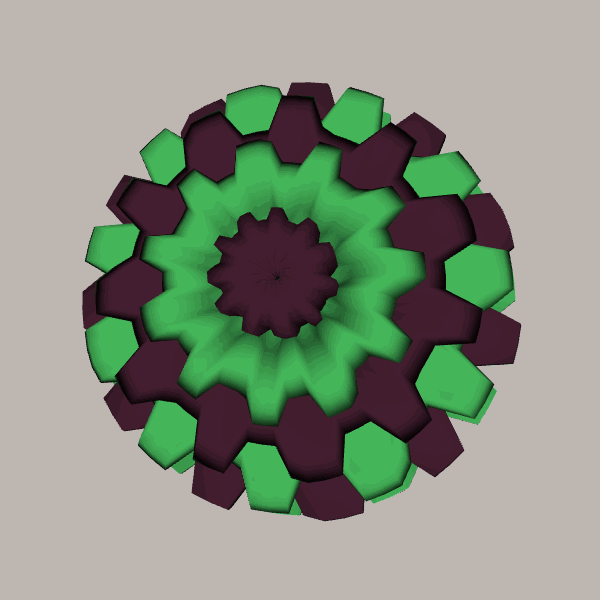
Background: light